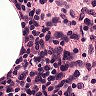
Metastatic tissue present: no